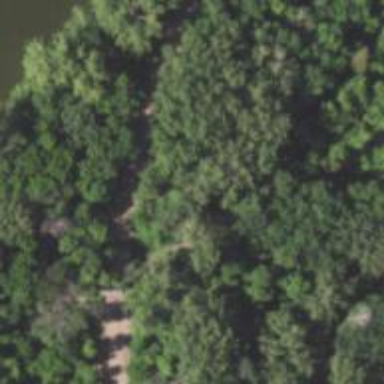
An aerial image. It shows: Hiking path.